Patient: sex M, age 62
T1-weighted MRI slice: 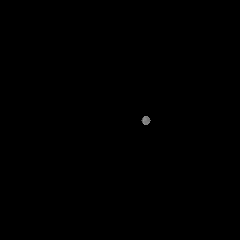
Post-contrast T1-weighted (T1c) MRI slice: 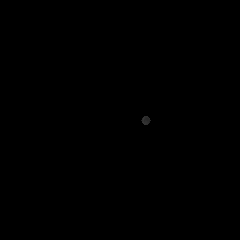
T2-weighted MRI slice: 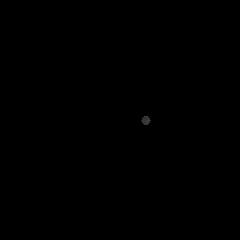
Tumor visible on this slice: no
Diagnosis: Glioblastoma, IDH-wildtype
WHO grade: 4